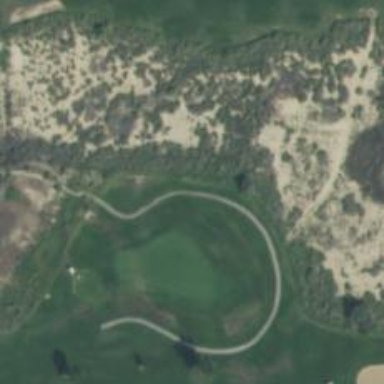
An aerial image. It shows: Path designated for golf carts.